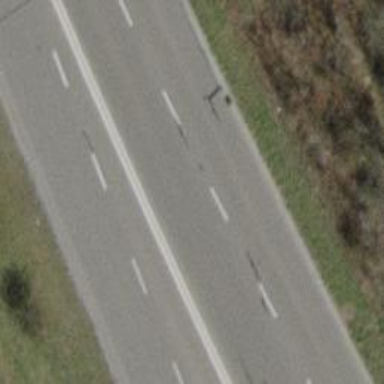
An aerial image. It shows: Primary road with asphalt surface.